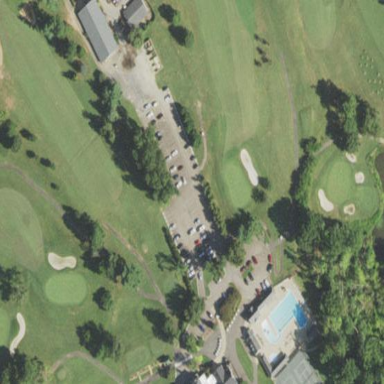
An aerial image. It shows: Area labeled as out of bounds on golf course.